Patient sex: M
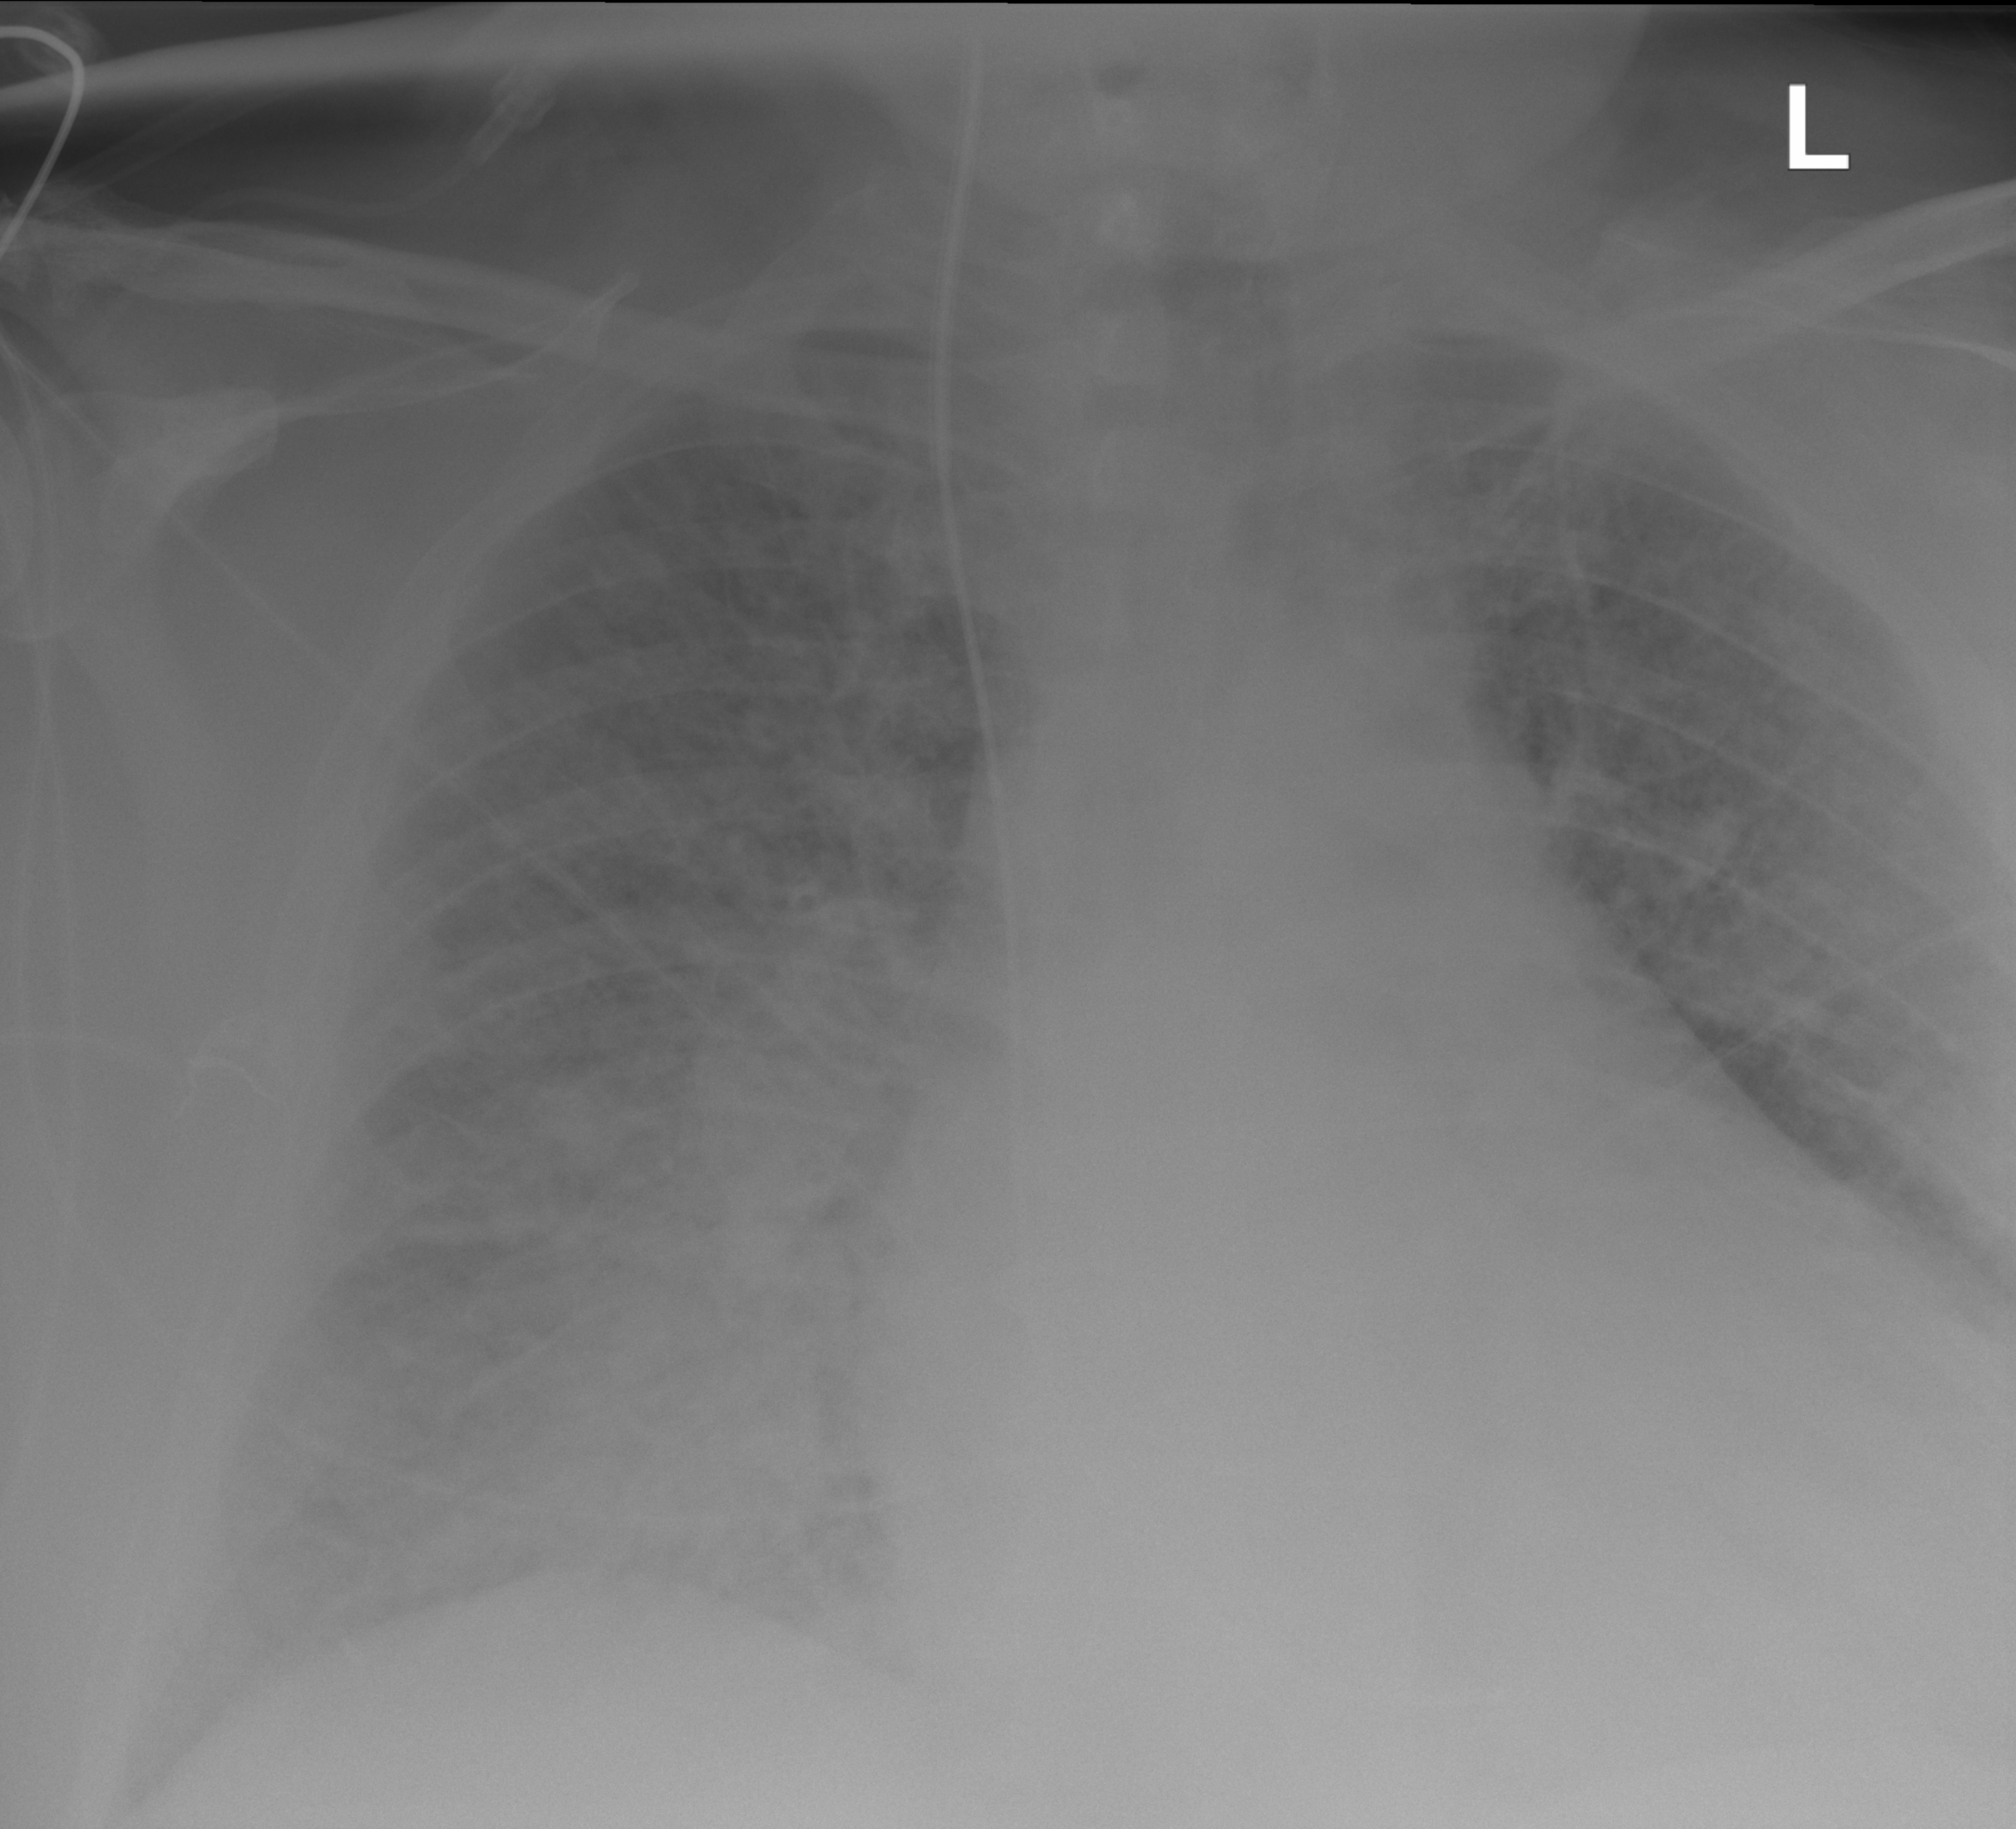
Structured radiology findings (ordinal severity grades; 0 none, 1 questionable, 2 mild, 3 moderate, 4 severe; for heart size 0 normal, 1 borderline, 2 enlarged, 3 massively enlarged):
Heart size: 2
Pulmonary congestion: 3
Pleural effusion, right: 0
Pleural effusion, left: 2
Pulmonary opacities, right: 3
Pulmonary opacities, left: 2
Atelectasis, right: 0
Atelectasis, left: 2